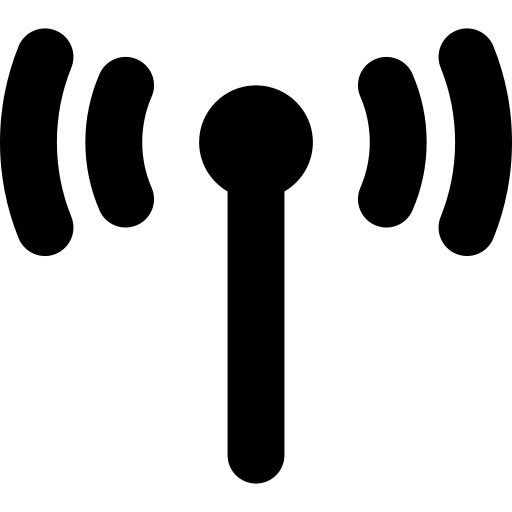
Tags: icon, FontAwesome, fa-icon, solid, tower, broadcast